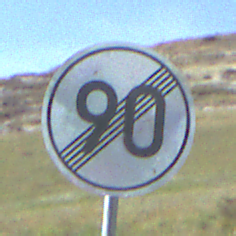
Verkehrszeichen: EndeGeschwindigkeit90
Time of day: Night
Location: Outdoor (Nature)
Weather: PartlyCloudy
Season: NotSpecified
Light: Natural